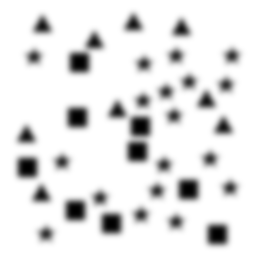
Squares: 9
Triangles: 9
Stars: 18
Total shapes: 36